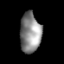
Tissue: lung
Cell type: Epithelial cells
Senescence score: 0.2325
Nuclear area (px): 821
Mean DAPI intensity: 137.761